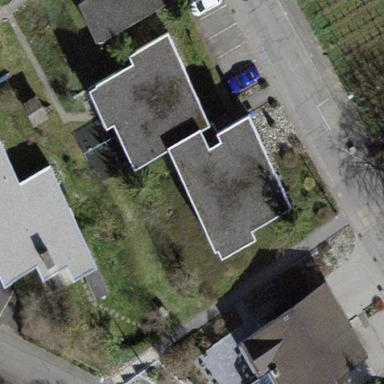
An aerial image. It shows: Flat-roofed building.